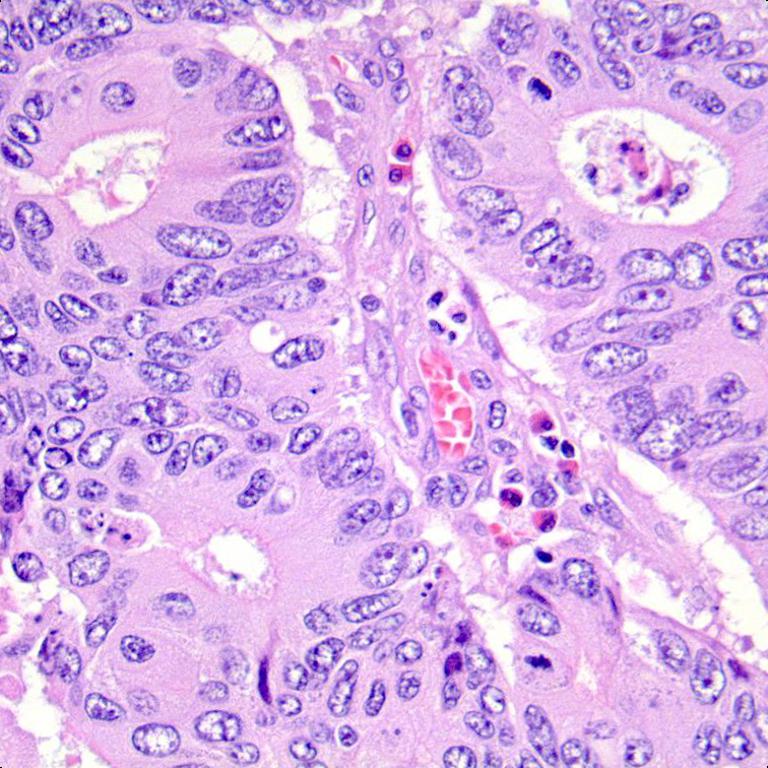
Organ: colon
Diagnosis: adenocarcinomas